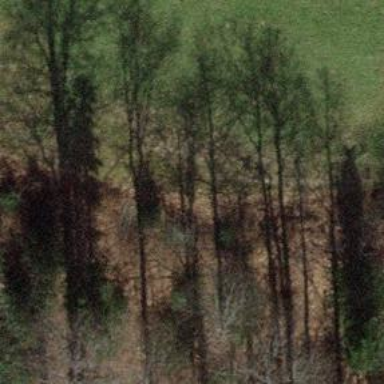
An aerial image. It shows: Hunting stand.